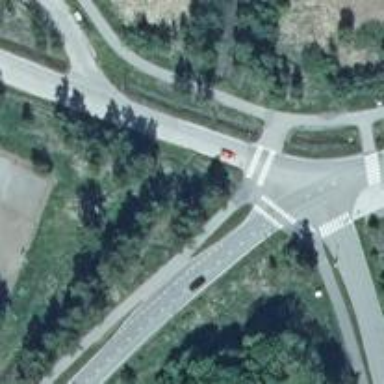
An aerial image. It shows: Road with "give way" sign.